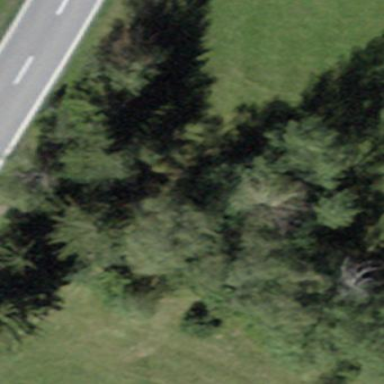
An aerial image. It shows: Woodland with mixed leaves. The land is covered with trees.